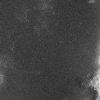
Atmospheric dust classification: not_dusty